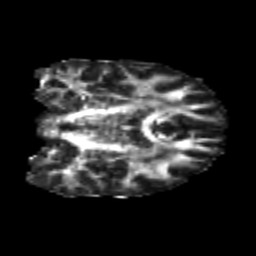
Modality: FA
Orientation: coronal
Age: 22
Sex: male
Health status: healthy
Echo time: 0.074 s